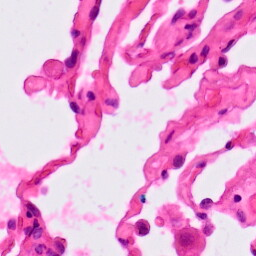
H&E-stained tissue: Lung